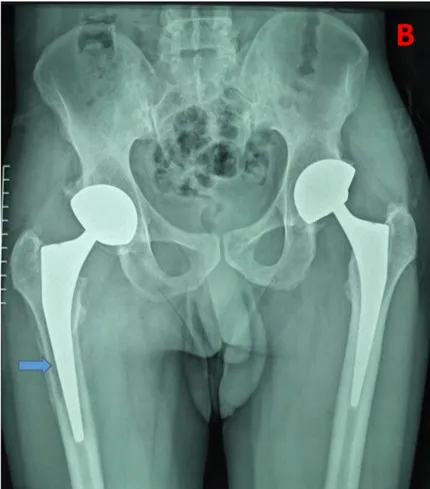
Radiographic findings in the patient in case 5 with biologic cement reaction shock. B: Radiograph of the front pelvis showing radiographic signs (blue arrow) of septic loosening.
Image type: radiology (x_ray)